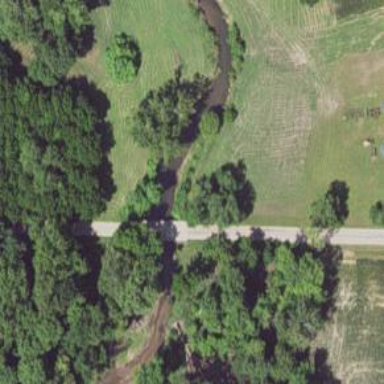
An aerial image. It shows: Unclassified road with bridge.